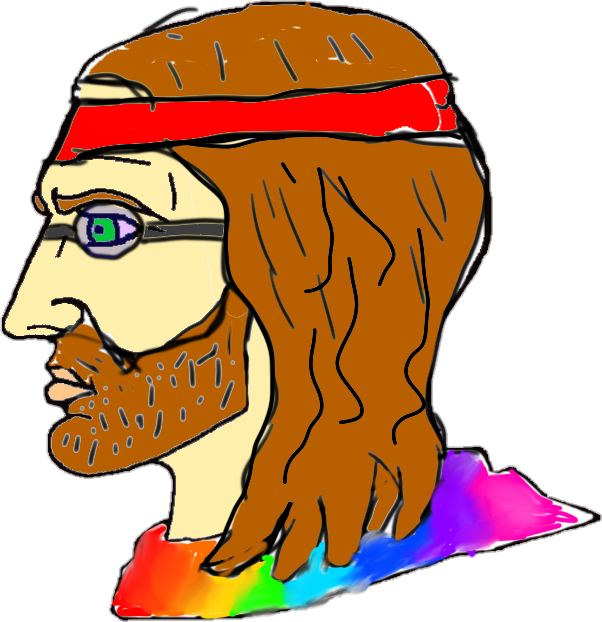
Label: 4_Yes_Chad